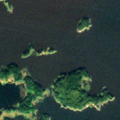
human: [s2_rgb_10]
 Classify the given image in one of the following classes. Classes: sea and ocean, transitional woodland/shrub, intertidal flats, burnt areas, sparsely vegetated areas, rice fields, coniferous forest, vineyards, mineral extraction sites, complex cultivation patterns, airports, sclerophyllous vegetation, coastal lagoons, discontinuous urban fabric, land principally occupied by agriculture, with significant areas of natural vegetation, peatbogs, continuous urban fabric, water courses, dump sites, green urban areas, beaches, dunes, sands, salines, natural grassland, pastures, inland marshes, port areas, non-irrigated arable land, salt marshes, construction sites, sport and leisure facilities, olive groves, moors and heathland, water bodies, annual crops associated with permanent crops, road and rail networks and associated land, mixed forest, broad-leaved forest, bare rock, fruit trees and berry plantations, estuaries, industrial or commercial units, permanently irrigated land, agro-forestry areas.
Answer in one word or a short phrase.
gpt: coniferous forest, sea and ocean